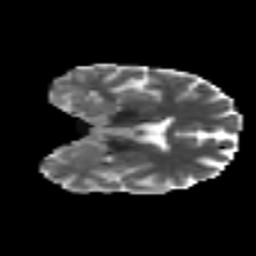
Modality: MD
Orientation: coronal
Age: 42
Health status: ill
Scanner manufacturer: philips
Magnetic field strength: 3 T
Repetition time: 9 s
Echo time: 0.127 s